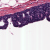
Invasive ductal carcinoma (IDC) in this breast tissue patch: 0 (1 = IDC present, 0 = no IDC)